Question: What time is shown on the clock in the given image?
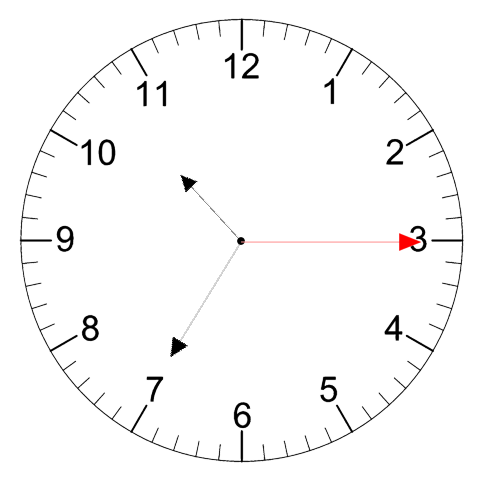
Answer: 10:35:15